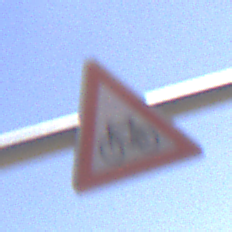
Verkehrszeichen: RadverkehrRechts
Umgebung: Outdoor, Nature
Tageszeit: MorningAfternoon
Wetter: Clear
Licht: Natural
Jahreszeit: NotSpecified
Kontrast: HighContrast